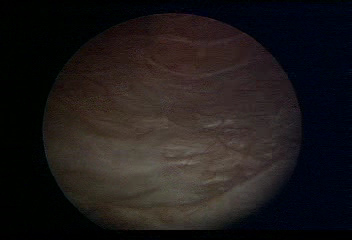
Modality: WLC
Class: Normal mucosa
Bladder cancer association: No